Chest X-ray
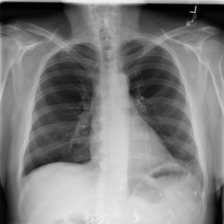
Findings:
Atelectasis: positive
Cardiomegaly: negative
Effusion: positive
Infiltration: positive
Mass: negative
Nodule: negative
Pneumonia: negative
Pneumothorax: negative
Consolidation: negative
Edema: negative
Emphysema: negative
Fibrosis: negative
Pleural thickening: negative
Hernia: negative